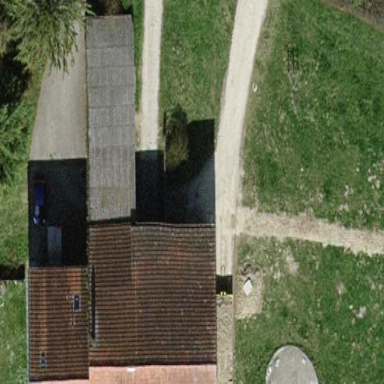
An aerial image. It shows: Simple and straightforward house.